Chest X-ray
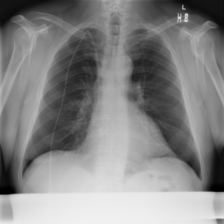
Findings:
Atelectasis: negative
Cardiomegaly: negative
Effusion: negative
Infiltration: positive
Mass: negative
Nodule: negative
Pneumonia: negative
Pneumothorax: negative
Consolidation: negative
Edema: negative
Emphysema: negative
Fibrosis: negative
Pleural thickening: negative
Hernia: negative